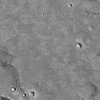
Atmospheric dust classification: not_dusty